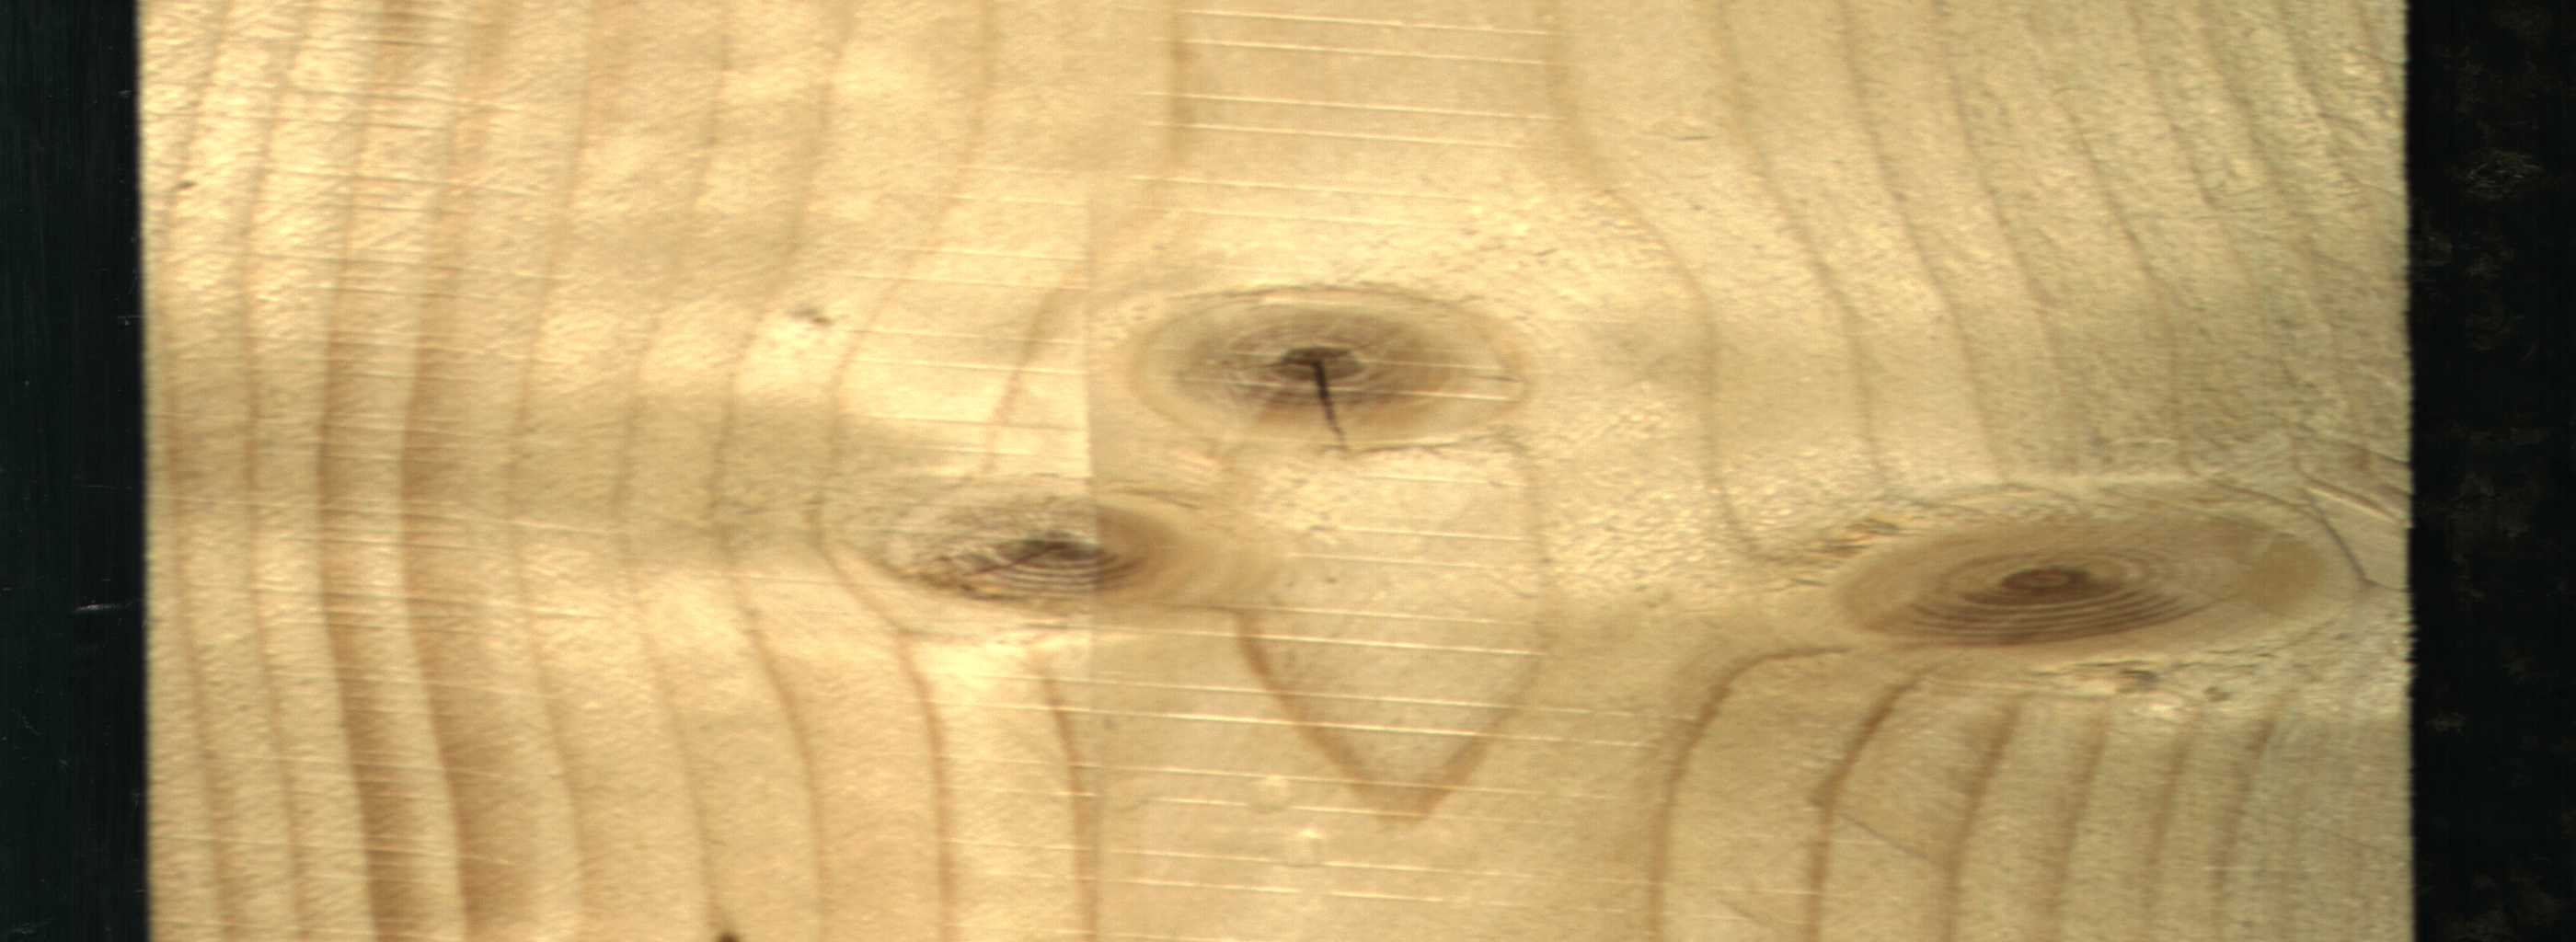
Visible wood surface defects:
knot_with_crack
Live_Knot
Live_Knot